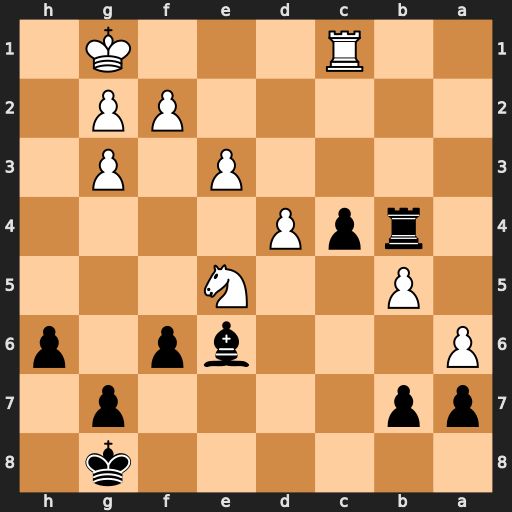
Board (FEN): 6k1/pp4p1/P3bp1p/1P2N3/1rpP4/4P1P1/5PP1/2R3K1
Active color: b
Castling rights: -
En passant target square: -
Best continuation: fxe5 axb7 Rxb5